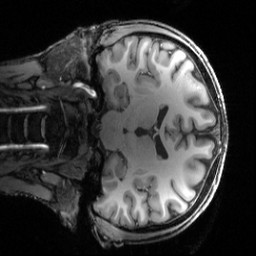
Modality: T1w
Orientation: coronal
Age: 33
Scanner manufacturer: siemens
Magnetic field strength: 3 T
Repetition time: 2.5 s
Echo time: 0.00444 s